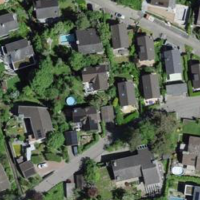
EUNIS habitat code: 55
Species observed at this site:
Motacilla alba
Columba palumbus